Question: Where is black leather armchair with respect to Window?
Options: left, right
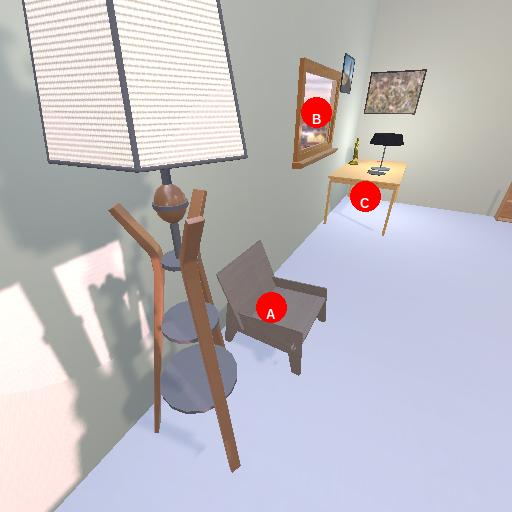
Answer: left